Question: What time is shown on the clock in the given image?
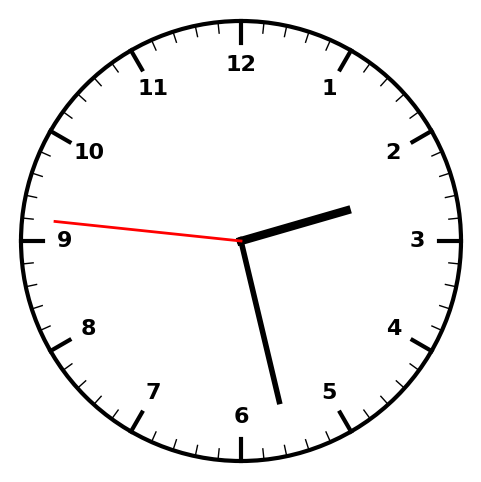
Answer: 02:27:46